Brain MRI, modality: ceT1
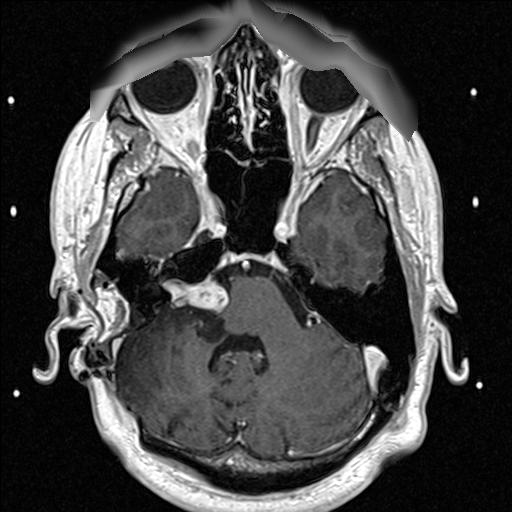